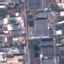
Land use / land cover class: Industrial